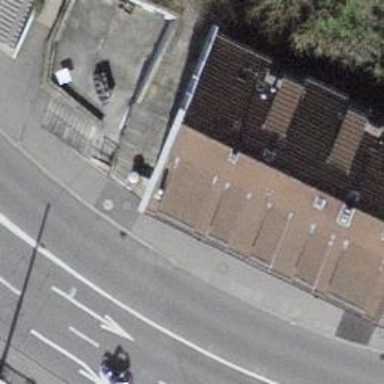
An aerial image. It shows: Restaurant.